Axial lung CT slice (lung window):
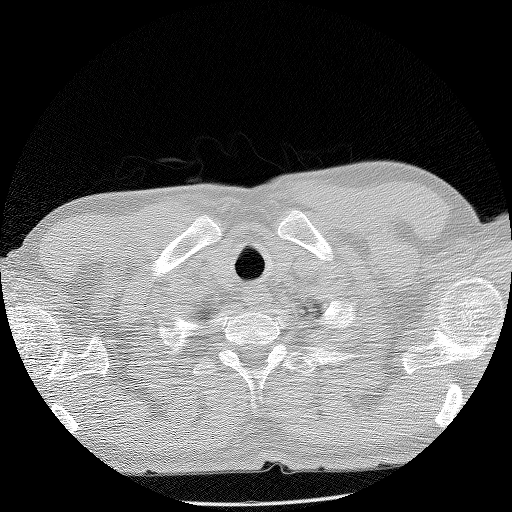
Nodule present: no